Question: I am trying to insert a textview inside a Edittext as in below

can anyone pls give me ideas about how to implement it or something.
thanks :)
the textviews in the edittext will vary dynamically.
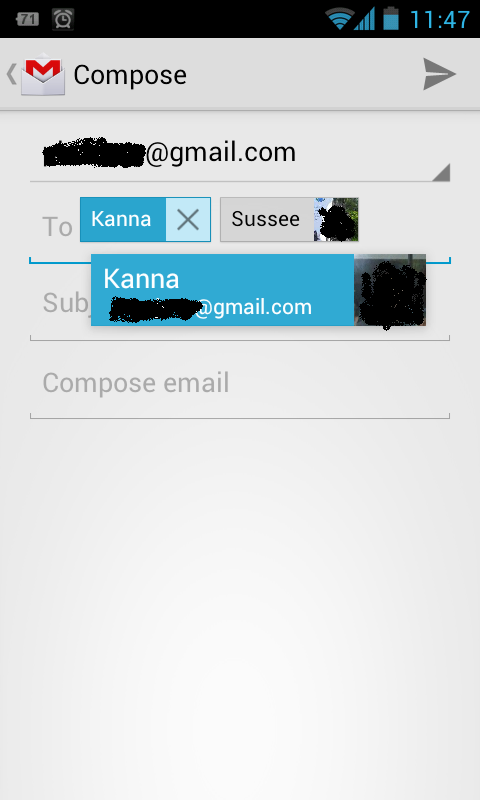
Answer: I think you cannot set 'TextView' inside 'EditText'.
But alternatively you can make it look that way. Here are the steps
1. convert textview to BitmapDrawable
2. convert bitmap drawable into SpanableString (ImageSpan)
3. then set this returned SpannableString to your EditText
I have recently completed this kind of ui and i have explained in my blog <URL>